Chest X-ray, AP view. Patient: 24 years old, sex F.
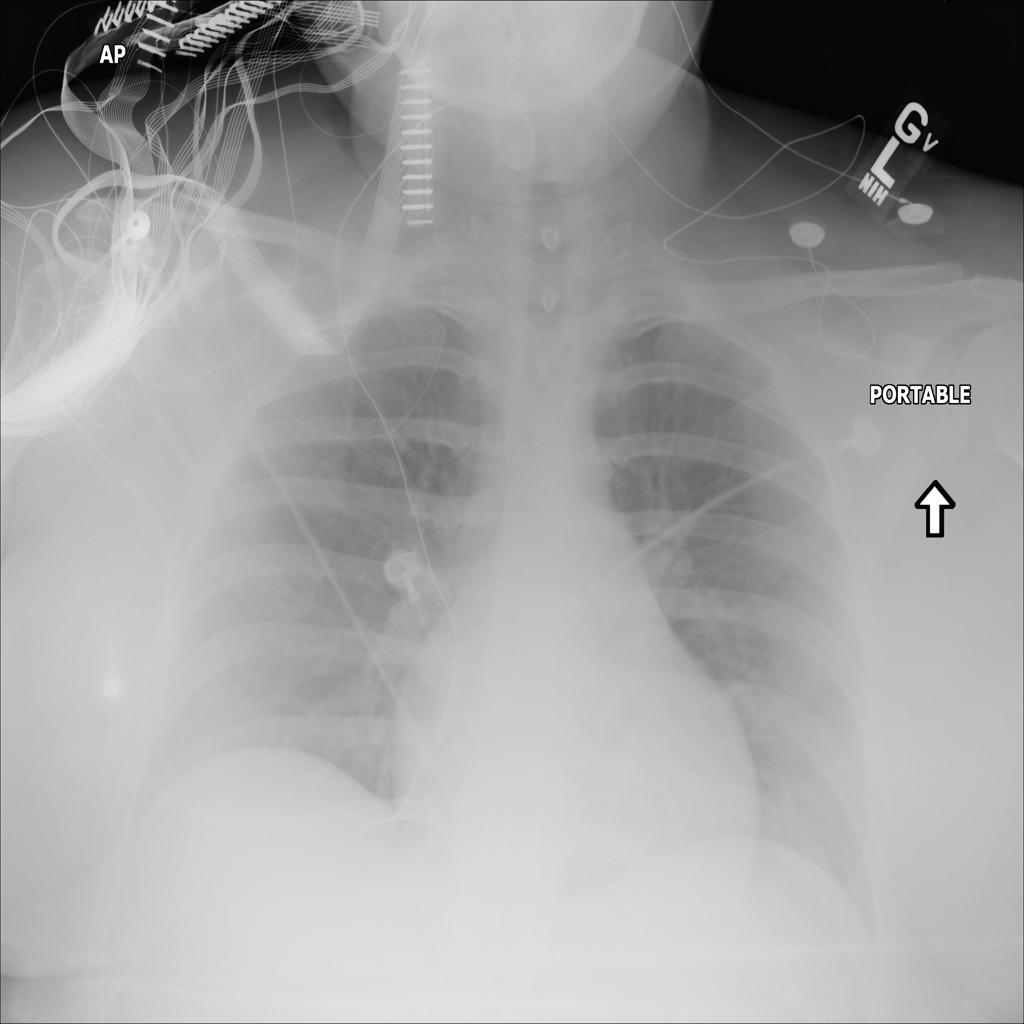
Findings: No Finding